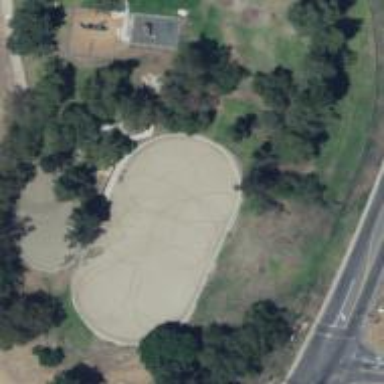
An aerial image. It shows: Equestrian pitch used for leisure and sports activities.